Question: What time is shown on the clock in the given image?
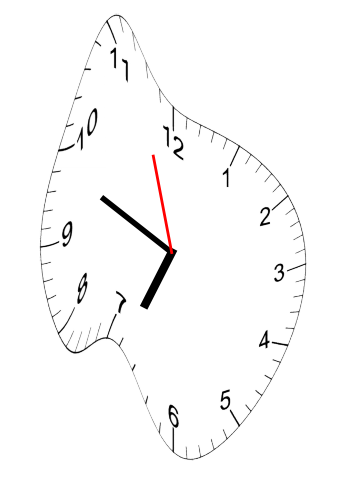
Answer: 06:48:57